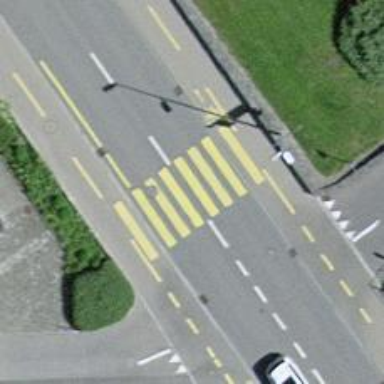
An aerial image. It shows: Zebra crossing on the road.